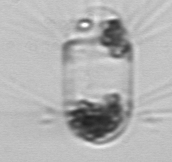
Label: Corethron_hystrix